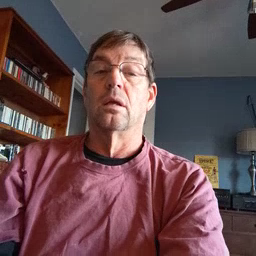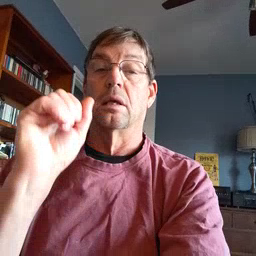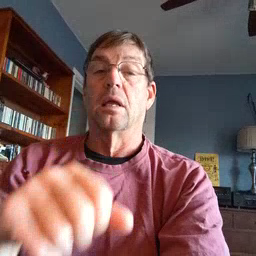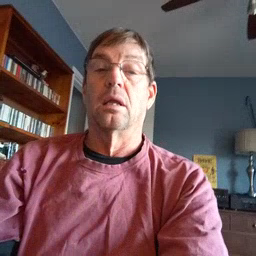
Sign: can